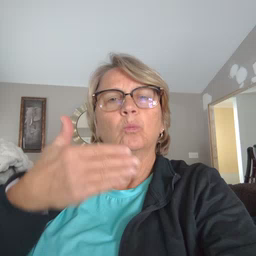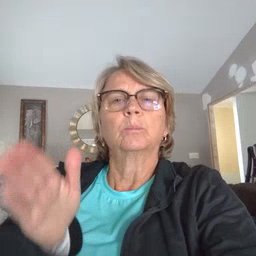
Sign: bedroom